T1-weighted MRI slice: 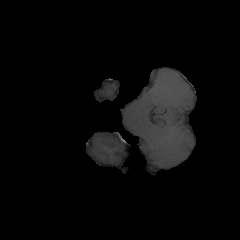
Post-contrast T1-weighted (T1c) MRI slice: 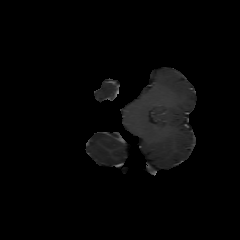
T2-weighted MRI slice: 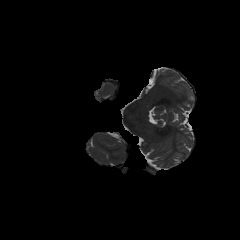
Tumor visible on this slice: no